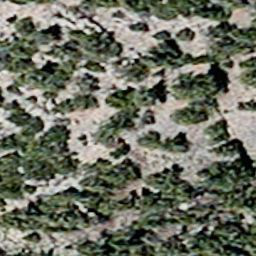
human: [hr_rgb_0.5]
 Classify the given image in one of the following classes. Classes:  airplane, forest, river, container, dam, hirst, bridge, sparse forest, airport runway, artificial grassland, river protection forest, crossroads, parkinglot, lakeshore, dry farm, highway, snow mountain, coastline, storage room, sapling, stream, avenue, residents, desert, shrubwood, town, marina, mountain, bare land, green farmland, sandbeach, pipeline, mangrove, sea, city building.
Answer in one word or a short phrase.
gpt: sparse forest